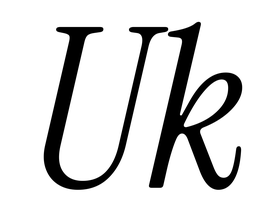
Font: InstrumentSerif-Italic